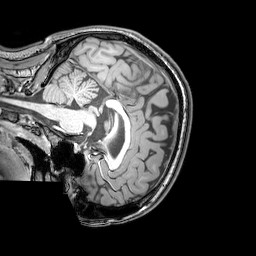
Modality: T1w
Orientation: sagittal
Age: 21
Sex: female
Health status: healthy
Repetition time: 0.081 s
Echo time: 0.037 s